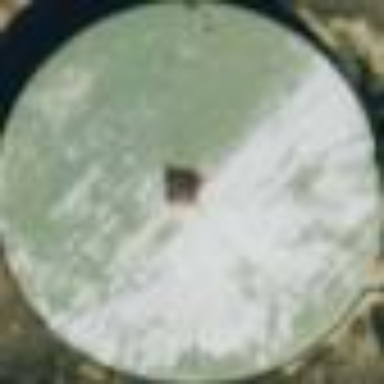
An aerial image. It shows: Water storage tank.